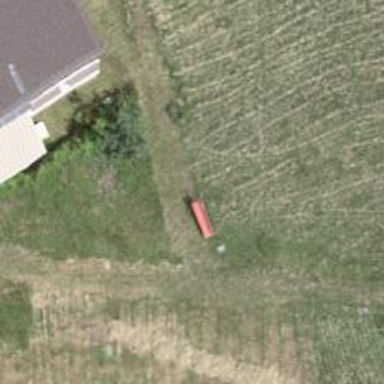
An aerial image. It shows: Red bench.